Question: I have a calendar I made with php using an html table.
Each date has an integer value inserted from the database below the day number.
What I want to do is get the sum of each row (week) of the table and put it in the 8th column. How can I do this?
Any help?
'''
<?php
$conn = mysqli_connect('localhost','username','password','database_name');
?>
<html>
<head>
<title>
Calendar
</title>
<link rel="stylesheet" href="/test/style.css">
<script src="/test/script.js"></script>
</head>
<body>
<?php
//This gets today's date
$date = time() ;
//This puts the day, month, and year in seperate variables
$day = date('d', $date) ;
$month = date('m', $date);
$year = date('Y', $date);
//Here we generate the first day of the month
$first_day = mktime(0,0,0,$month, 1, $year) ;
//This gets us the month name
$title = date('F', $first_day) ;
//Here we find out what day of the week the first day of the month falls on
$day_of_week = date('D', $first_day) ;
switch($day_of_week){
case "Sun": $blank = 0; break;
case "Mon": $blank = 1; break;
case "Tue": $blank = 2; break;
case "Wed": $blank = 3; break;
case "Thu": $blank = 4; break;
case "Fri": $blank = 5; break;
case "Sat": $blank = 6; break;
}
//We then determine how many days are in the current month
$days_in_month = cal_days_in_month(0, $month, $year) ;
//Here we start building the table heads
echo "<table border=1 width=294>";
echo "<tr><th colspan=7> $title $year </th></tr>";
echo "<tr><td width=42>S</td><td width=42>M</td><td width=42>T</td>
<td width=42>W</td><td width=42>T</td><td width=42>F</td><td width=42>S</td><td width=42>Total:</td></tr>";
$day_count = 1;
$row_number = 1;
echo "<tr id='row" . $row_number . "'>";
$row_number++;
//first we take care of those blank days
/////////get beginning of month
if($month-1 != 0) {
$last_month = $month-1;
}
else {
$last_month = 12;
}
if($last_month == '12') {
$year = $year-1;
}
$last_month_first_day = mktime(0,0,0,$last_month, 1, $year);
$last_month_days_in_month = cal_days_in_month(0, $last_month, $year);
$last_month_day_of_week = date('D', $last_mont_days_in_month);
$last_month_days_to_add_to_last_month_end = $blank;
$last_month_end = $last_month_days_in_month-$last_month_days_to_add_to_last_month_end;
//end ^^
while ( $blank > 0) {
echo "<td><span style='color:grey'>" . $last_month_end . "</span></td>";
$last_month_end++;
$blank = $blank-1;
$day_count++;
}
//sets the first day of the month to 1
$day_num = 1;
//count up the days, untill we've done all of them in the month
$week_total_mileage = array();
$x = 0;
while ( $day_num <= $days_in_month ) {
//get total miles from database
$getDay = $year . "-" . $month . "-" . $day_num;
$query = "SELECT * FROM table WHERE date='" . $getDay . "'";
$doQuery = mysqli_query($conn,$query);
while($rows = mysqli_fetch_assoc($doQuery)) {
$total_miles = $rows['total_miles'];
}
$num_rows = mysqli_num_rows($doQuery);
echo "<td id='" . $day_count . $row_number . "' value='" . $total_miles . "'
>
<form method='post' action='/test/day.php'>
<input type='hidden' value='" . $day_num . "' name='day'>
<input type='hidden' value='" . $title . "' name='month'>
<input type='hidden' value='" . $year . "' name='year'>
<input type='button' id='dayNum' value='" . $day_num . "'>
</form>
<span id='totalMiless'>Total miles: ";
if($num_rows == 1) {
echo $total_miles;
}
else {
echo '-';
}
echo "</span>
</td>
<div class='hiddenDay' id='" . $day_num . $title . $year . "' style='display:none'>
<span id='totalMiles'>Total miles: ";
if($num_rows == 1) {
echo $total_miles;
}
else {
echo '0';
}
echo "</span></div>";
$week_total_mileage[$day_num] = $total_miles;
$day_num++;
$day_count++;
if ($day_count > 7) {
$total_total = 0;
while($x < 8) {
$total_total = $total_total + $week_total_mileage[$x];
$x++;
}
while($x < 14 && $x > 8) {
$total_total = $total_total + $week_total_mileage[$x];
}
echo "<td>" . $total_total .
"</td></tr><tr id='row" . $row_number . "'>";
empty($week_total_mileage);
$day_count = 1;
$row_number++;
}
}
//Finaly we finish out the table with some blank details if needed
$end_days = 1;
while ( $day_count >1 && $day_count <=7 ) {
echo "<td><span id='endDays'>" . $end_days . "</span></td>";
$day_count++;
$end_days++;
}
echo "</tr></table>";
?>
</body>
</html>
'''
The above code outputs this:

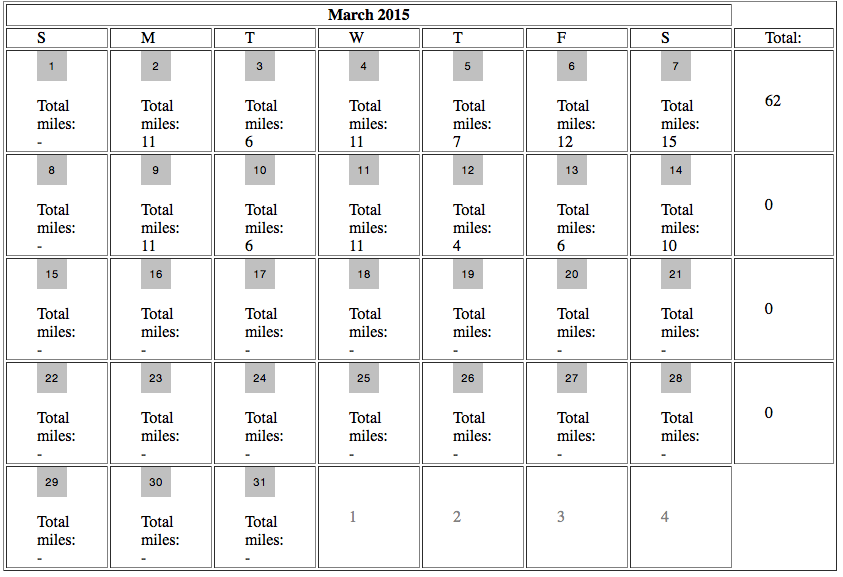
Answer: > I just went through your script, put all total miles into an array
and calculate sum with
<URL>
'''
<?php
$conn = mysqli_connect('localhost','username','password','database_name');
?>
<html>
<head>
<title>
Calendar
</title>
<link rel="stylesheet" href="/test/style.css">
<script src="/test/script.js"></script>
</head>
<body>
<?php
//This gets today's date
$date = time() ;
//This puts the day, month, and year in seperate variables
$day = date('d', $date) ;
$month = date('m', $date);
$year = date('Y', $date);
//Here we generate the first day of the month
$first_day = mktime(0,0,0,$month, 1, $year) ;
//This gets us the month name
$title = date('F', $first_day) ;
//Here we find out what day of the week the first day of the month falls on
$day_of_week = date('D', $first_day) ;
switch($day_of_week){
case "Sun": $blank = 0; break;
case "Mon": $blank = 1; break;
case "Tue": $blank = 2; break;
case "Wed": $blank = 3; break;
case "Thu": $blank = 4; break;
case "Fri": $blank = 5; break;
case "Sat": $blank = 6; break;
}
//We then determine how many days are in the current month
$days_in_month = cal_days_in_month(0, $month, $year) ;
//Here we start building the table heads
echo "<table border=1 width=294>";
echo "<tr><th colspan=7> $title $year </th></tr>";
echo "<tr><td width=42>S</td><td width=42>M</td><td width=42>T</td>
<td width=42>W</td><td width=42>T</td><td width=42>F</td><td width=42>S</td><td width=42>Total:</td></tr>";
$day_count = 1;
$row_number = 1;
echo "<tr id='row" . $row_number . "'>";
$row_number++;
//first we take care of those blank days
/////////get beginning of month
if($month-1 != 0) {
$last_month = $month-1;
}
else {
$last_month = 12;
}
if($last_month == '12') {
$year = $year-1;
}
$last_month_first_day = mktime(0,0,0,$last_month, 1, $year);
$last_month_days_in_month = cal_days_in_month(0, $last_month, $year);
$last_month_day_of_week = date('D', $last_mont_days_in_month);
$last_month_days_to_add_to_last_month_end = $blank;
$last_month_end = $last_month_days_in_month-$last_month_days_to_add_to_last_month_end;
//end ^^
while ( $blank > 0) {
echo "<td><span style='color:grey'>" . $last_month_end . "</span></td>";
$last_month_end++;
$blank = $blank-1;
$day_count++;
}
//sets the first day of the month to 1
$day_num = 1;
//count up the days, untill we've done all of them in the month
$week_total_mileage = array();
$weekly_total = array();
$x = 0;
while ( $day_num <= $days_in_month ) {
//get total miles from database
$getDay = $year . "-" . $month . "-" . $day_num;
$query = "SELECT * FROM table WHERE date='" . $getDay . "'";
$doQuery = mysqli_query($conn,$query);
while($rows = mysqli_fetch_assoc($doQuery)) {
$total_miles = $rows['total_miles'];
}
$num_rows = mysqli_num_rows($doQuery);
echo "<td id='" . $day_count . $row_number . "' value='" . $total_miles . "'
>
<form method='post' action='/test/day.php'>
<input type='hidden' value='" . $day_num . "' name='day'>
<input type='hidden' value='" . $title . "' name='month'>
<input type='hidden' value='" . $year . "' name='year'>
<input type='button' id='dayNum' value='" . $day_num . "'>
</form>
<span id='totalMiless'>Total miles: ";
if($num_rows == 1) {
echo $total_miles;
}
else {
echo '-';
}
echo "</span>
</td>
<div class='hiddenDay' id='" . $day_num . $title . $year . "' style='display:none'>
<span id='totalMiles'>Total miles: ";
if($num_rows == 1) {
echo $total_miles;
}
else {
echo '0';
}
echo "</span></div>";
if(is_numeric($total_miles)) {
$weekly_total[] = $total_miles;
}
$week_total_mileage[$day_num] = $total_miles;
$day_num++;
$day_count++;
if ($day_count > 7) {
$total_total = 0;
while($x < 8) {
$total_total = $total_total + $week_total_mileage[$x];
$x++;
}
while($x < 14 && $x > 8) {
$total_total = $total_total + $week_total_mileage[$x];
}
echo "<td>" . array_sum($weekly_total) .
"</td></tr><tr id='row" . $row_number . "'>";
empty($week_total_mileage);
$weekly_total = array();
$day_count = 1;
$row_number++;
}
}
//Finaly we finish out the table with some blank details if needed
$end_days = 1;
while ( $day_count >1 && $day_count <=7 ) {
echo "<td><span id='endDays'>" . $end_days . "</span></td>";
$day_count++;
$end_days++;
}
echo "</tr></table>";
?>
</body>
</html>
'''